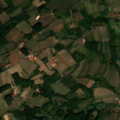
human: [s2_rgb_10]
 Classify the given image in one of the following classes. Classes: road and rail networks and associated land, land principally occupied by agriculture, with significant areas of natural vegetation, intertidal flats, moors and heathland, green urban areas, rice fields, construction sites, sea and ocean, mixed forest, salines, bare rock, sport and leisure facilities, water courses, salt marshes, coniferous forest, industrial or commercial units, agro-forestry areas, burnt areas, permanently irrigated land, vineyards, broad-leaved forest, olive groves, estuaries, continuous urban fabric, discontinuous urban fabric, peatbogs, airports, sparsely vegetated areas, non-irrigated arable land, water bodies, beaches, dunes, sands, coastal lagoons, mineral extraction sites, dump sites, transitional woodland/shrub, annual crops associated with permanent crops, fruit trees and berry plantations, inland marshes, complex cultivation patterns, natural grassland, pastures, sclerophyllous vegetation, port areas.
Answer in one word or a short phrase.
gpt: complex cultivation patterns, land principally occupied by agriculture, with significant areas of natural vegetation